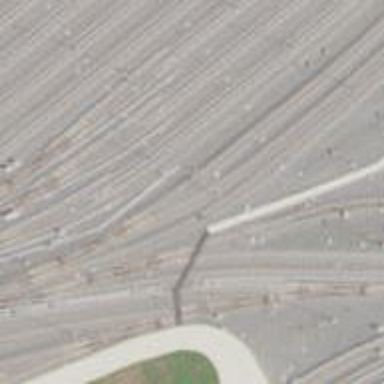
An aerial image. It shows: Yard area with electrified rail tracks.